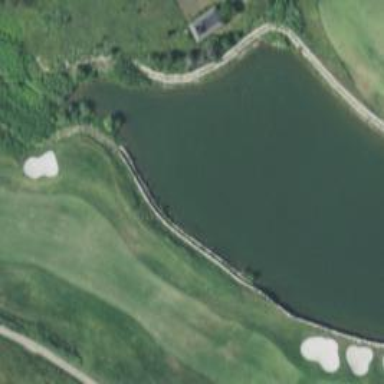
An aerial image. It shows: Water hazard on golf course.